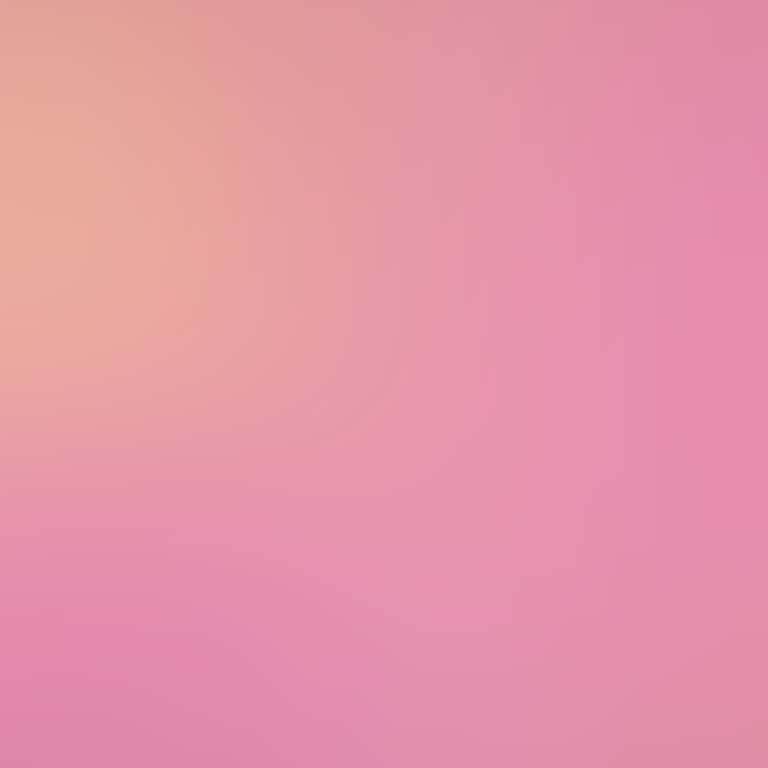
Abstract light effect, smooth gradient from soft pink to warm peach, serene atmosphere, diffuse light, no room, no furniture, no objects.